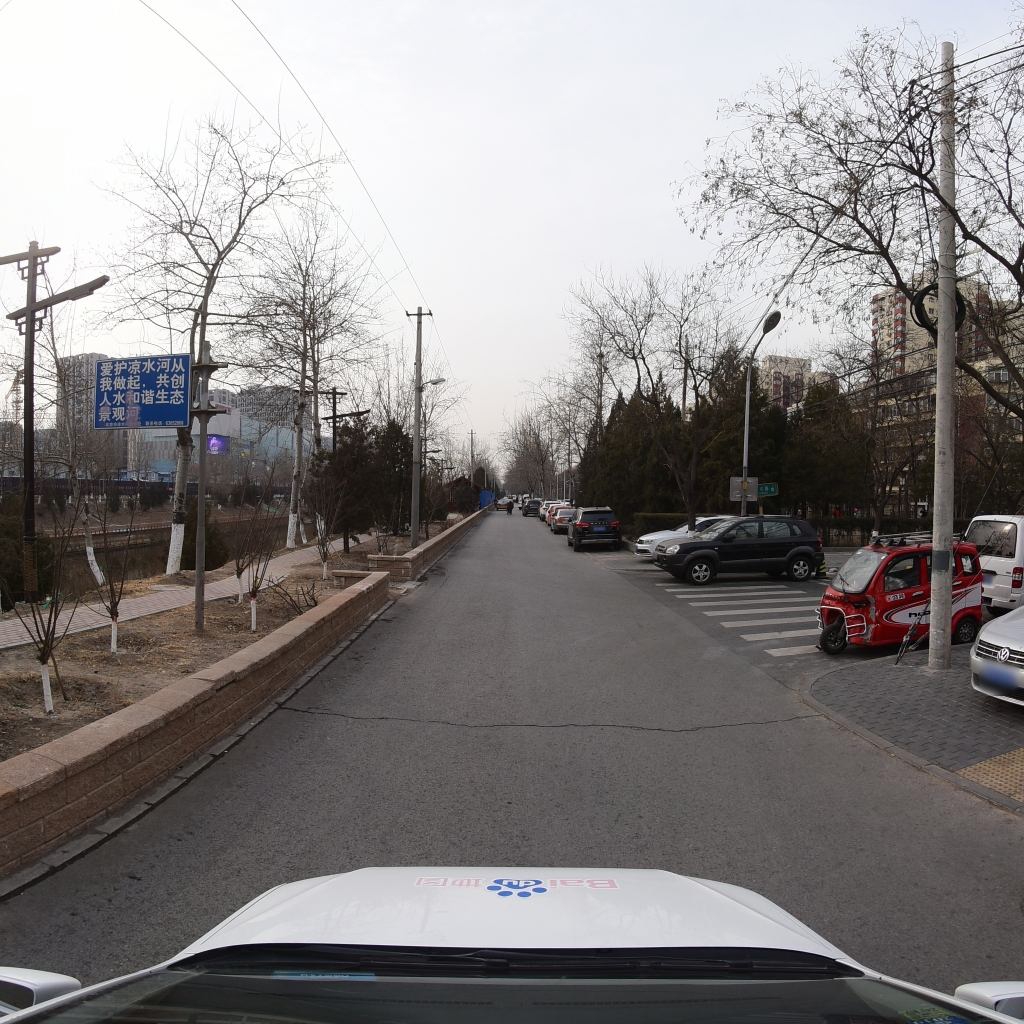
Region: Fengtai
Road damage annotations: transverse crack